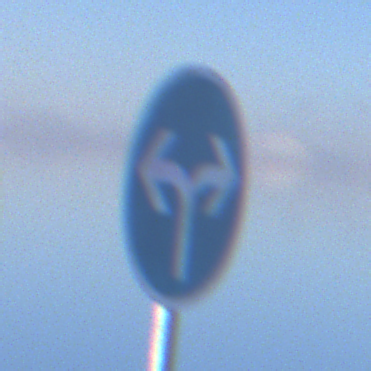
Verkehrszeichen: VorgeschriebeneFahrtrichtungRechtsOderLinks
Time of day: MorningAfternoon
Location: Outdoor (Nature)
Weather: PartlyCloudy
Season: NotSpecified
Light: Natural